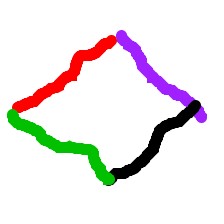
Shape: rhombus